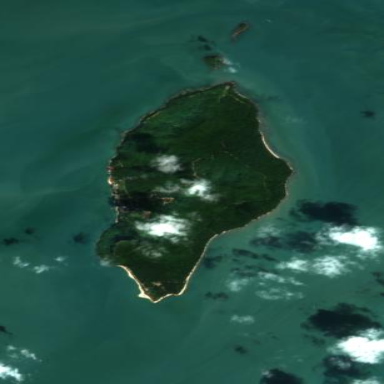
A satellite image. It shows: Island with natural coastline.